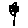
Label: flower